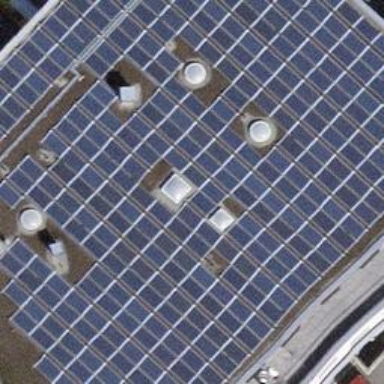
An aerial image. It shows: Solar power generator utilizing photovoltaic technology with solar photovoltaic panels.